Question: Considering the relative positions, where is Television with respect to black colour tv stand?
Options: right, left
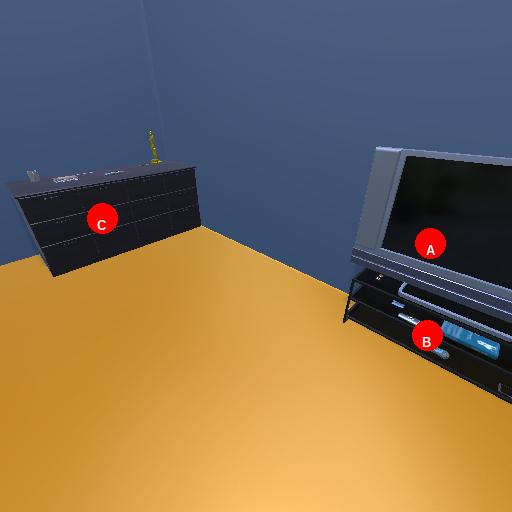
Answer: right